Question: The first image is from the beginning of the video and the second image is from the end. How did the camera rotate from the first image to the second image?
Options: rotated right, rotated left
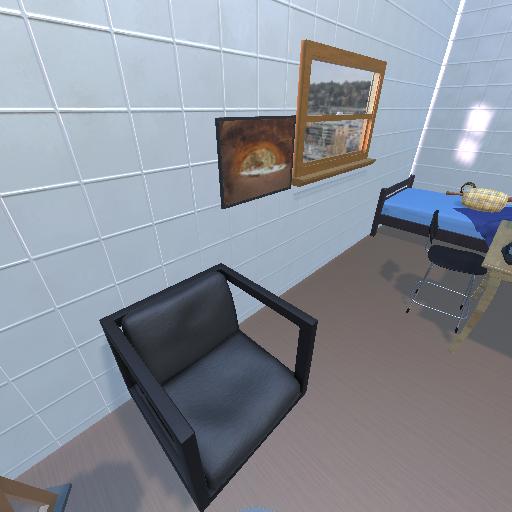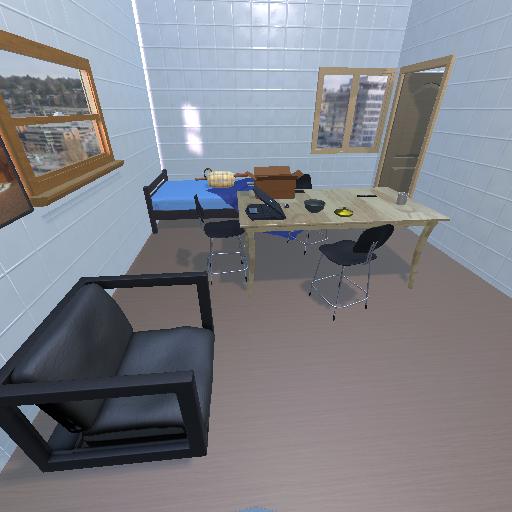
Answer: rotated right